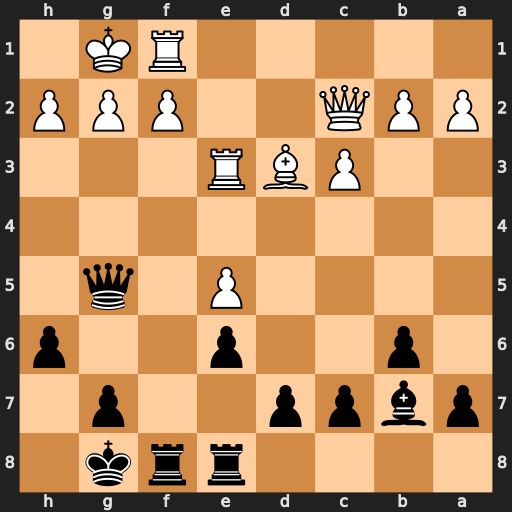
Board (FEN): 4rrk1/pbpp2p1/1p2p2p/4P1q1/8/2PBR3/PPQ2PPP/5RK1
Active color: b
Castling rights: -
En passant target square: -
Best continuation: Qxg2#